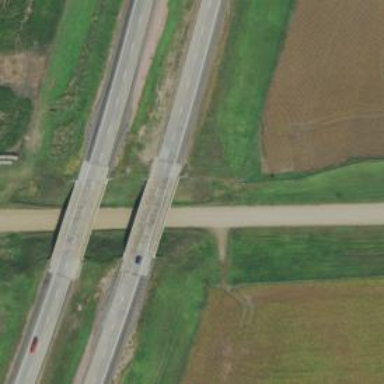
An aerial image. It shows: Bridge over motorway.